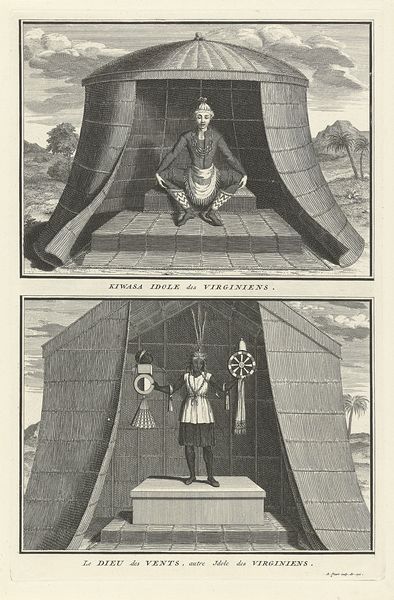
Titel: Goden van de Amerikaanse Indianen uit Virginia
Künstler: Bernard Picart
Standort: Amsterdam
Institution: Rijksmuseum
Schlagwörter: hat, men, religious, steps, white, black, figures, gray, grey, seated, sitting, print, two, palm, feather, african, cloud, clouds, man, sky, tree, building, field, trees, costume, stand, grass, drawing, hats, sketch, french, step, wind, buildings, pencil, hut, woven, tent, chinese, asian, native, tan, page, arab, exotic, indian, standing, wheel, text, schwarz weiss, palmtree, indians, zelt, yoga, stage, tomb, knees, holding, platform, kupferstich, symbols, ethnic, meditation, tents, foreign, nomad, dais, plates, posing, meditating, squatting, positions, kiwasa, idole, virginiens, dieu, soven, yurt, lexikon, exotica, virginians, colonism, gadgets